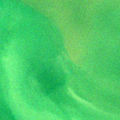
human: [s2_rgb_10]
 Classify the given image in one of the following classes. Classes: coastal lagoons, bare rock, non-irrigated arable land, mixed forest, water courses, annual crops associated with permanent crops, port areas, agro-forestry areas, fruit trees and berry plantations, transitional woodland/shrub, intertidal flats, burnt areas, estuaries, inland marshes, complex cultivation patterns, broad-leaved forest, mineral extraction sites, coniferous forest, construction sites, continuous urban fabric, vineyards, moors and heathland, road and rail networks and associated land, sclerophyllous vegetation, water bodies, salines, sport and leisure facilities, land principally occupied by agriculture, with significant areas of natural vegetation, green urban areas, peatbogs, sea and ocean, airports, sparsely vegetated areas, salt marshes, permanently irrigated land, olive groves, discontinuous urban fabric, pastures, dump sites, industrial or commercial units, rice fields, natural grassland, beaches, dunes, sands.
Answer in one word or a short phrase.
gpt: estuaries